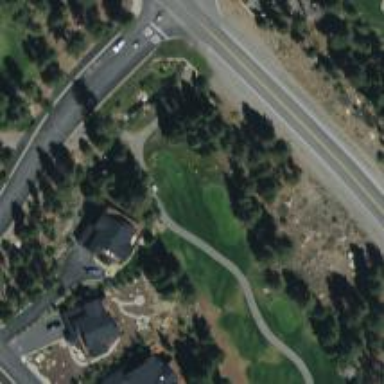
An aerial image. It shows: Golf tee.